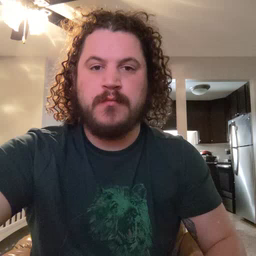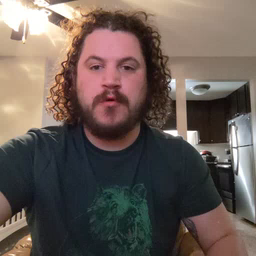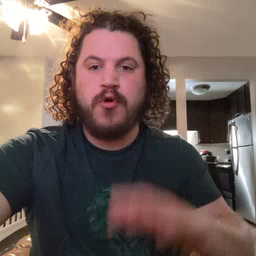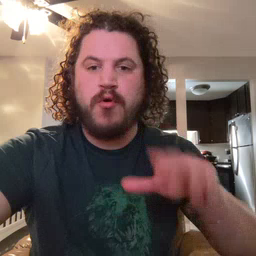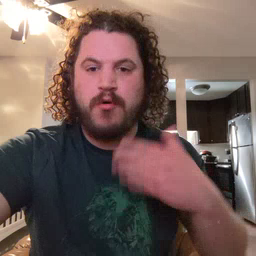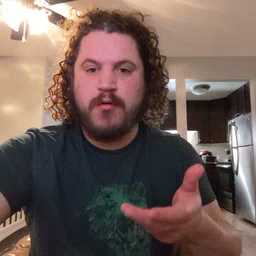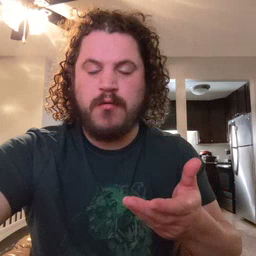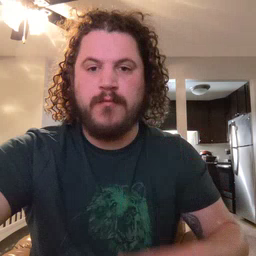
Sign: all